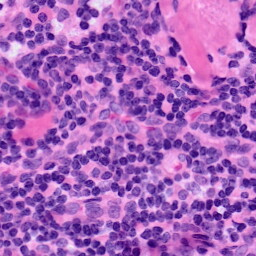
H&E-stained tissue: LymphNode